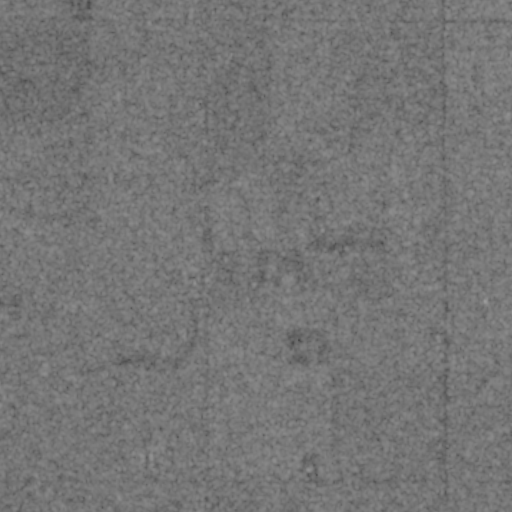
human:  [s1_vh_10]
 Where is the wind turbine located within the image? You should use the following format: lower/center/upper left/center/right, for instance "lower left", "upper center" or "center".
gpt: The wind turbine is located in the right of the image.
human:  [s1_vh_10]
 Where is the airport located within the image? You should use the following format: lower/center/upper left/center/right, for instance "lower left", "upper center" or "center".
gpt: There is no airport in the image.

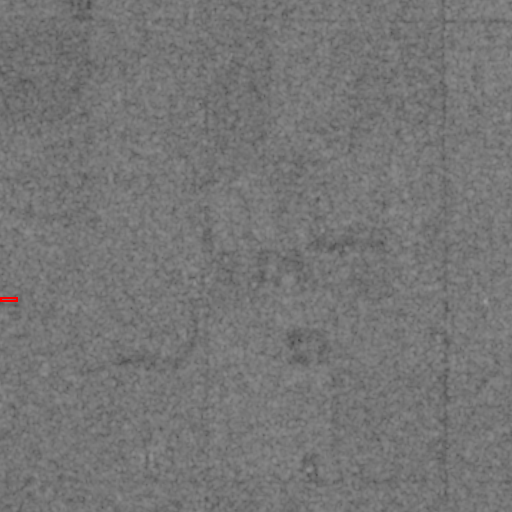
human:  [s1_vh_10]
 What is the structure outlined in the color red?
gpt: The structure outlined in red is a building.
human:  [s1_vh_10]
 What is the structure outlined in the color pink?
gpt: There is no pink outline.